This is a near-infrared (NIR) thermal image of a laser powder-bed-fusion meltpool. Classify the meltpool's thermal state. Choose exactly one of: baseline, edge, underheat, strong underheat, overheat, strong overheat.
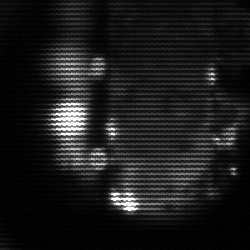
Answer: strong underheat